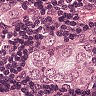
Metastatic tissue present: yes